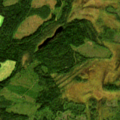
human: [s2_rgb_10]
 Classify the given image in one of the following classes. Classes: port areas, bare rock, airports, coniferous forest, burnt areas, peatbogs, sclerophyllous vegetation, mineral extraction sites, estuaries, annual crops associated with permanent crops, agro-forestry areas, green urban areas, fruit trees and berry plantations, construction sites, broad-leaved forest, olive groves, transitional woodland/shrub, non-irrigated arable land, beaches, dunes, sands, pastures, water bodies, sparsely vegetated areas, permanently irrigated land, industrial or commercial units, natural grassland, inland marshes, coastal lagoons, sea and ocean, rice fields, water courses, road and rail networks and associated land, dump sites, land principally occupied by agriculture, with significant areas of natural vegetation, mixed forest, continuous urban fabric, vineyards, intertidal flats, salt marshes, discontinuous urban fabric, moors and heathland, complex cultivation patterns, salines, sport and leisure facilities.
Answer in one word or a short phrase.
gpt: coniferous forest, transitional woodland/shrub, peatbogs